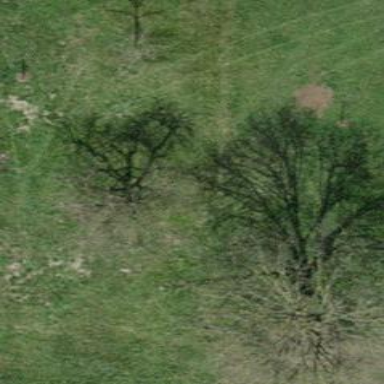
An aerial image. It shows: Orchard.